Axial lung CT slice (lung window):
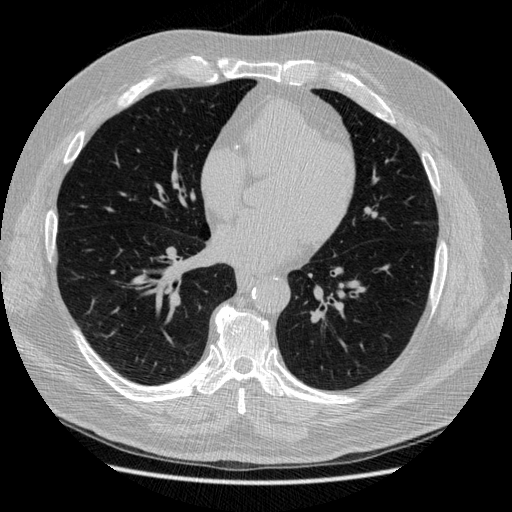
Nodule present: no